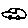
Label: car